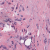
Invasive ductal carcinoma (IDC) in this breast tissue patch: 1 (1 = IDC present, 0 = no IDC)